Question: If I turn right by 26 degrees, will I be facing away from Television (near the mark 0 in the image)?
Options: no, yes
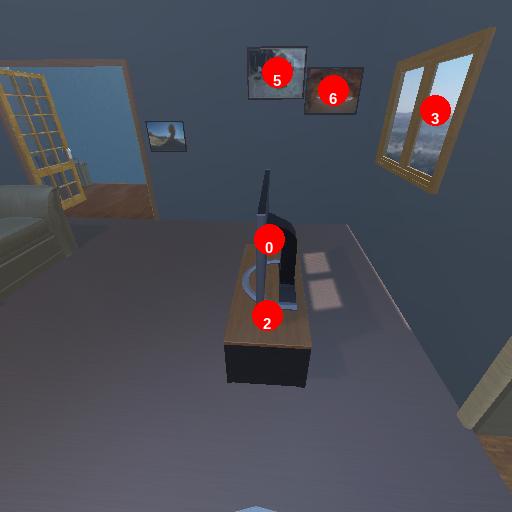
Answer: no